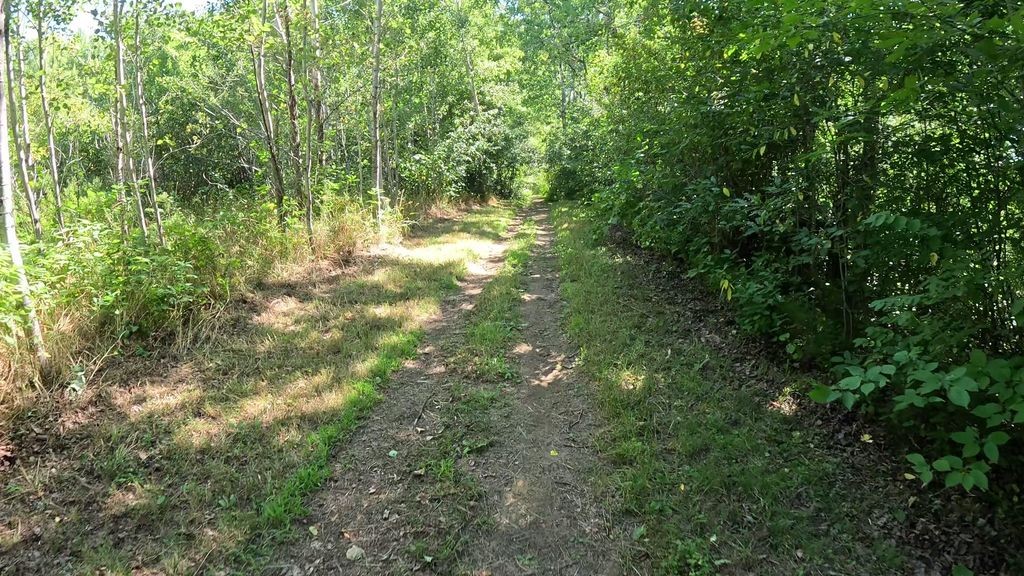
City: ottawa-gatineau